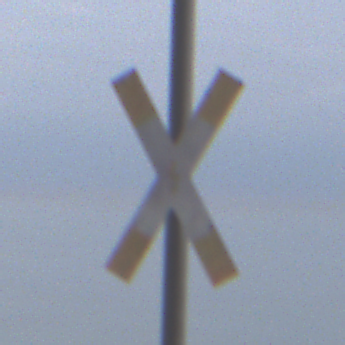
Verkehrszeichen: Andreaskreuz
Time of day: MorningAfternoon
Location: Outdoor (Nature)
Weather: Overcast
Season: NotSpecified
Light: Natural